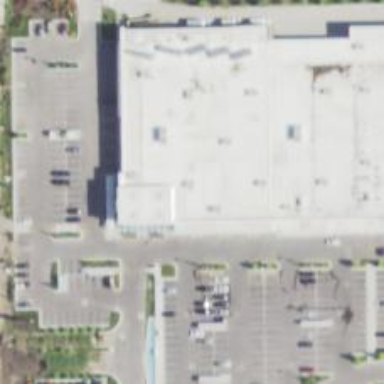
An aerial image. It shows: Supermarket.